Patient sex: F
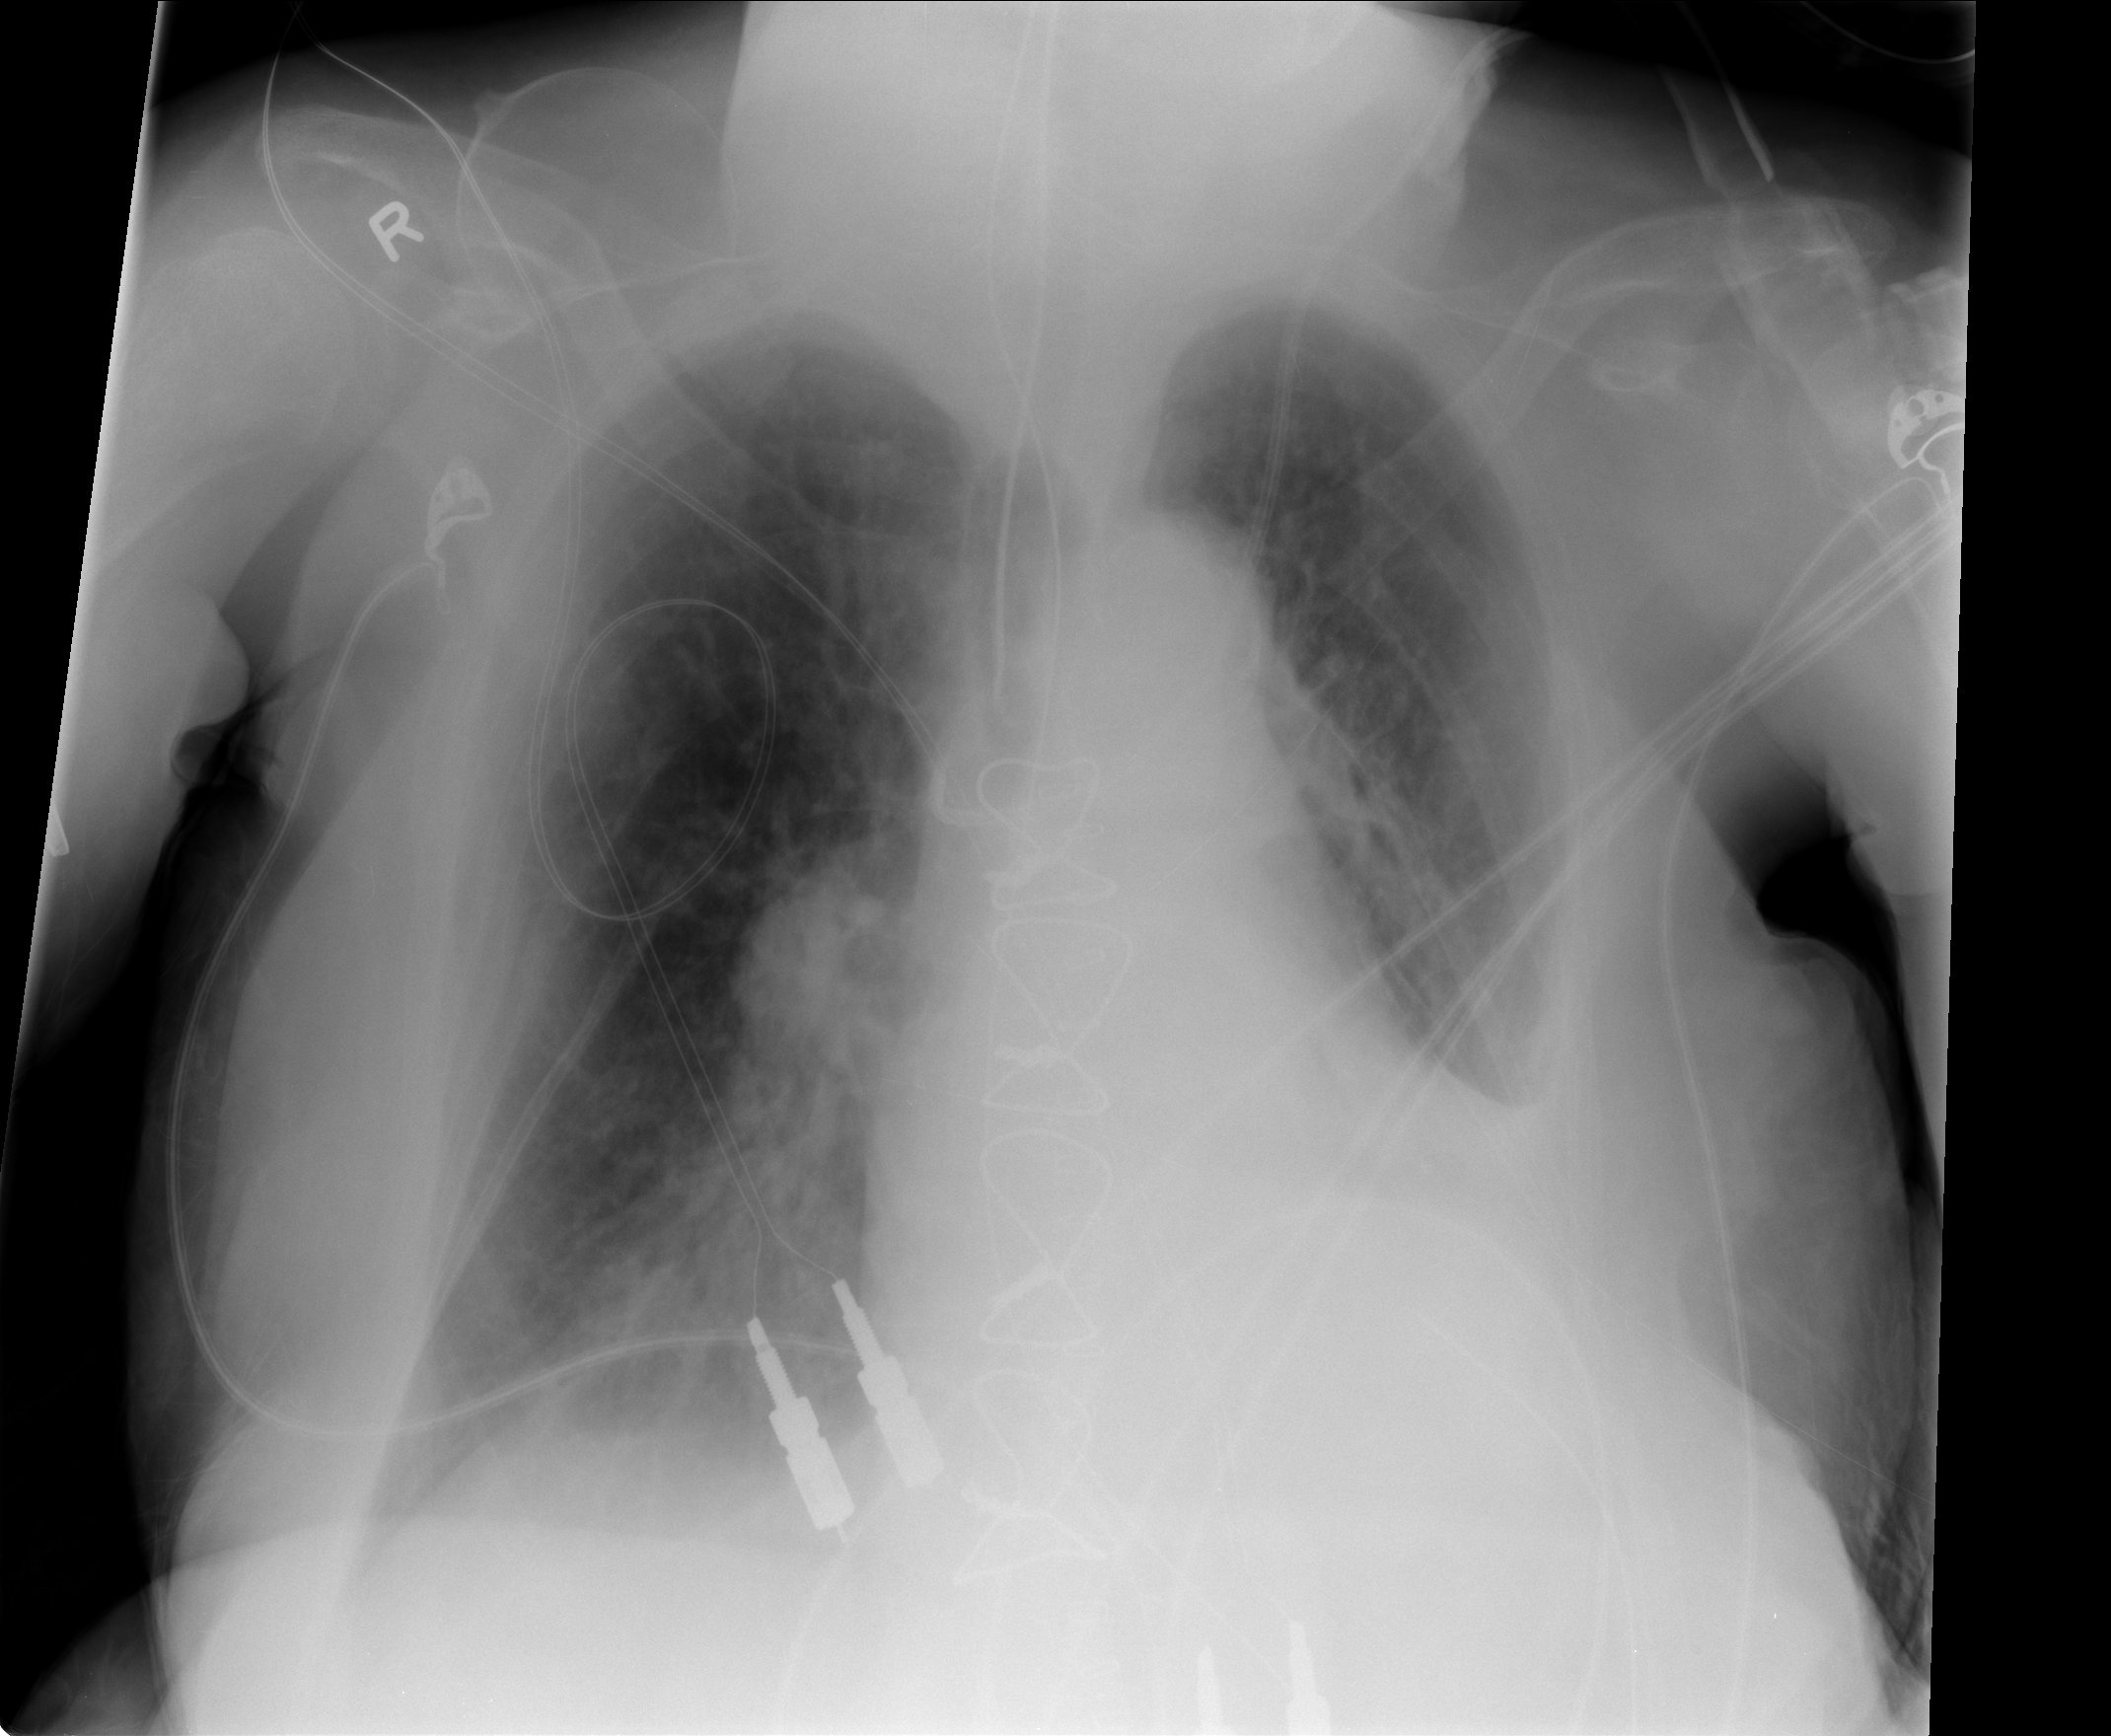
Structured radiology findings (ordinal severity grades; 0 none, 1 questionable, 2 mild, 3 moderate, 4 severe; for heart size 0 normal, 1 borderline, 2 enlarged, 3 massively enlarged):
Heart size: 0
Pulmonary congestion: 2
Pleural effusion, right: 1
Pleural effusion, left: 2
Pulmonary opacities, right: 2
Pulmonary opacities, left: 0
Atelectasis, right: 1
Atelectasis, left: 2